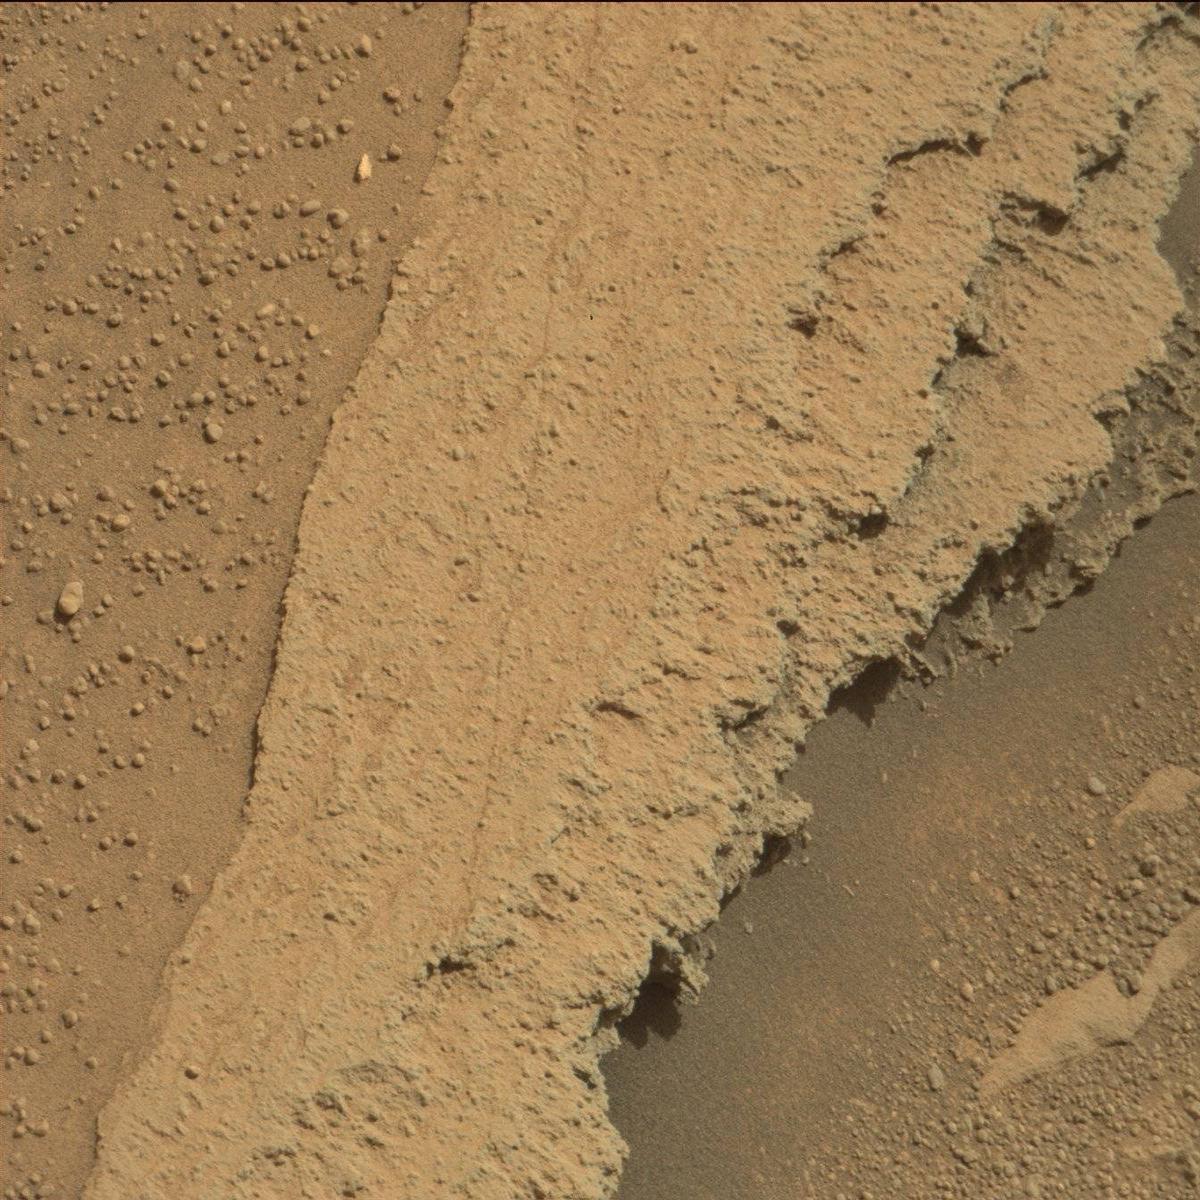
Terrain classes present: Bedrock, Rock, Sand / Soil